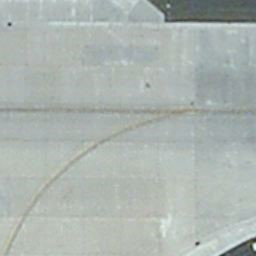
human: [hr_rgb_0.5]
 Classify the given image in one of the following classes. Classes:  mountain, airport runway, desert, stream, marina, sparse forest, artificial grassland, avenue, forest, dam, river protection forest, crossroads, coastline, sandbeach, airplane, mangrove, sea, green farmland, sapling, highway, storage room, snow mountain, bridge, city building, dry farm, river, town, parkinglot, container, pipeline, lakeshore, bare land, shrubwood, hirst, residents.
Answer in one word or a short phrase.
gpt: airport runway